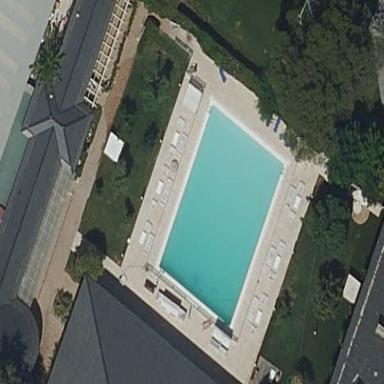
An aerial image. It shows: Swimming pool located in leisure land.